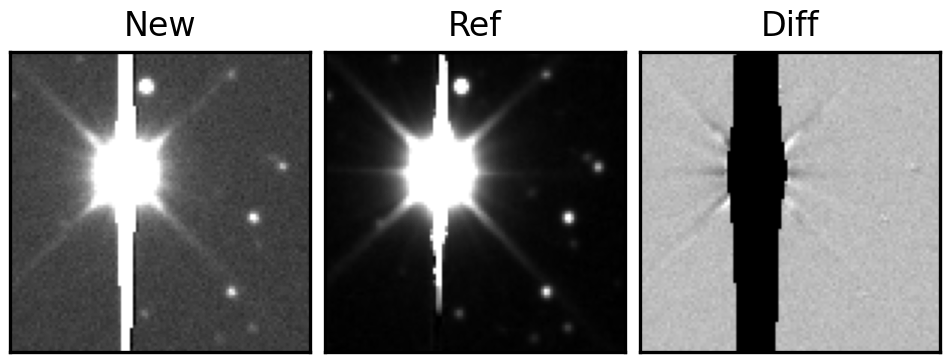
Label: bogus